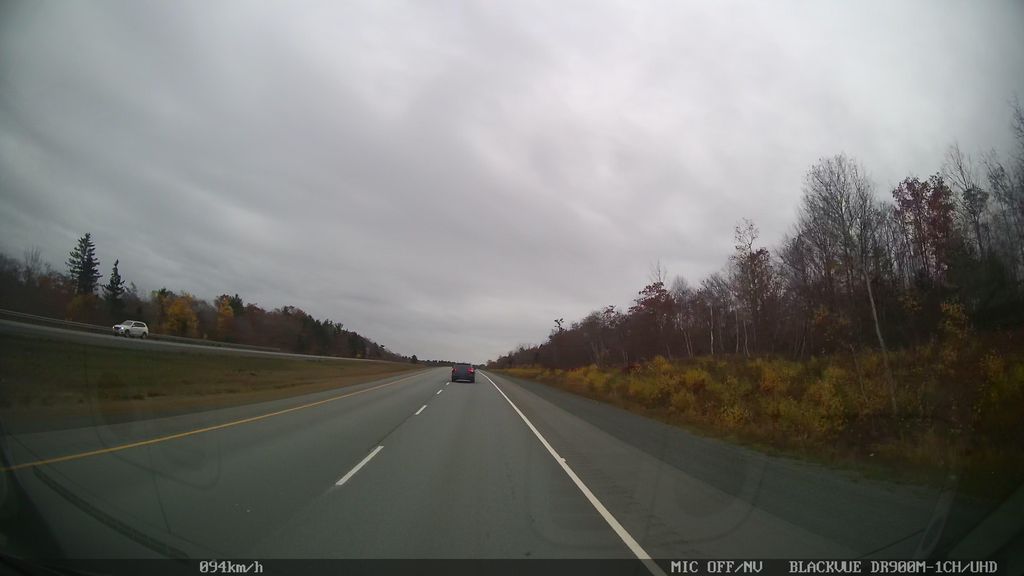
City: halifax